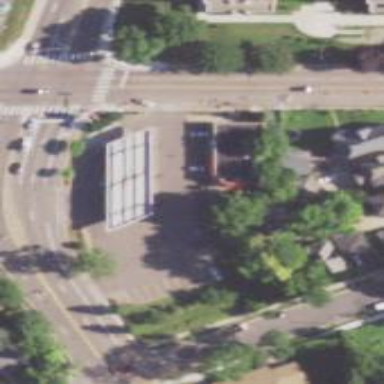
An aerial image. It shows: Convenience shop.